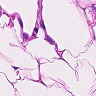
Metastatic tissue present: no